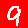
Digit: 9